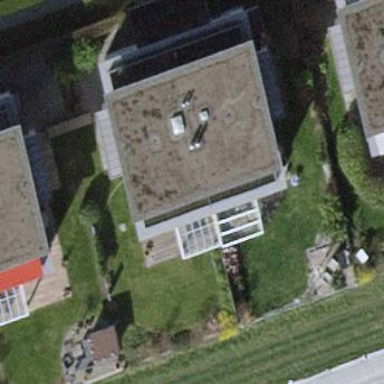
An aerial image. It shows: Terrace building.